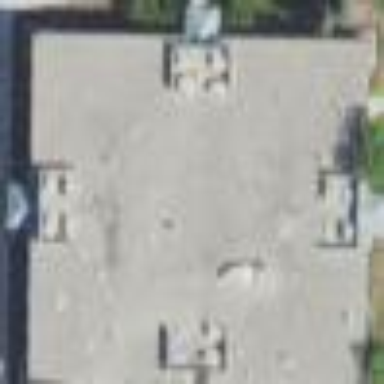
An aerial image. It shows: Commercial building.